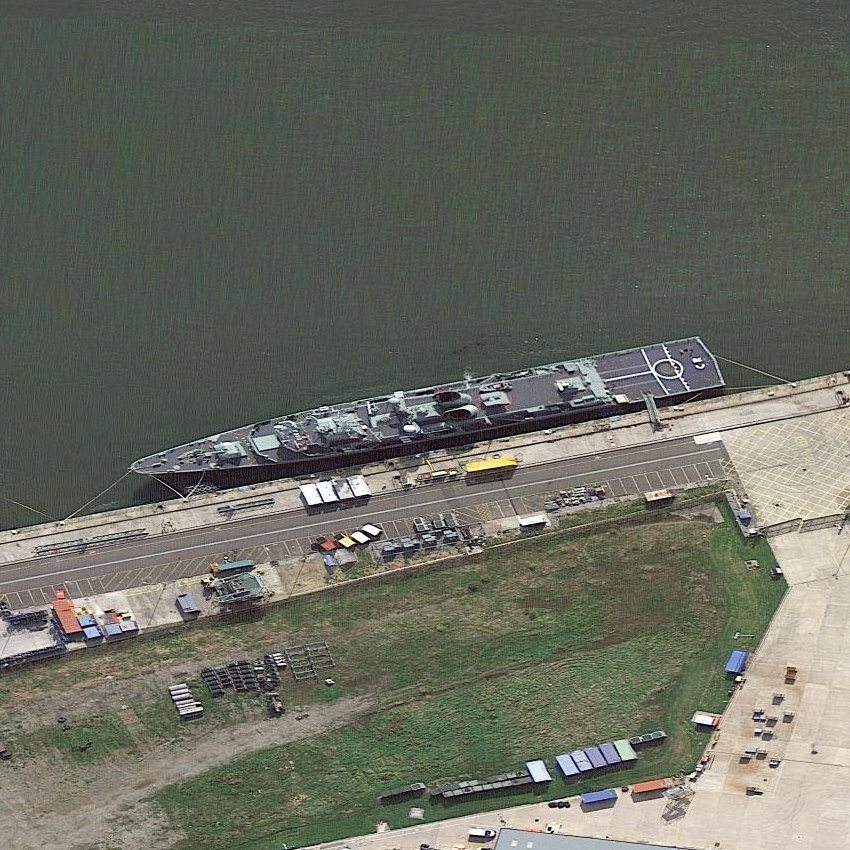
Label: cruiser